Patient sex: F
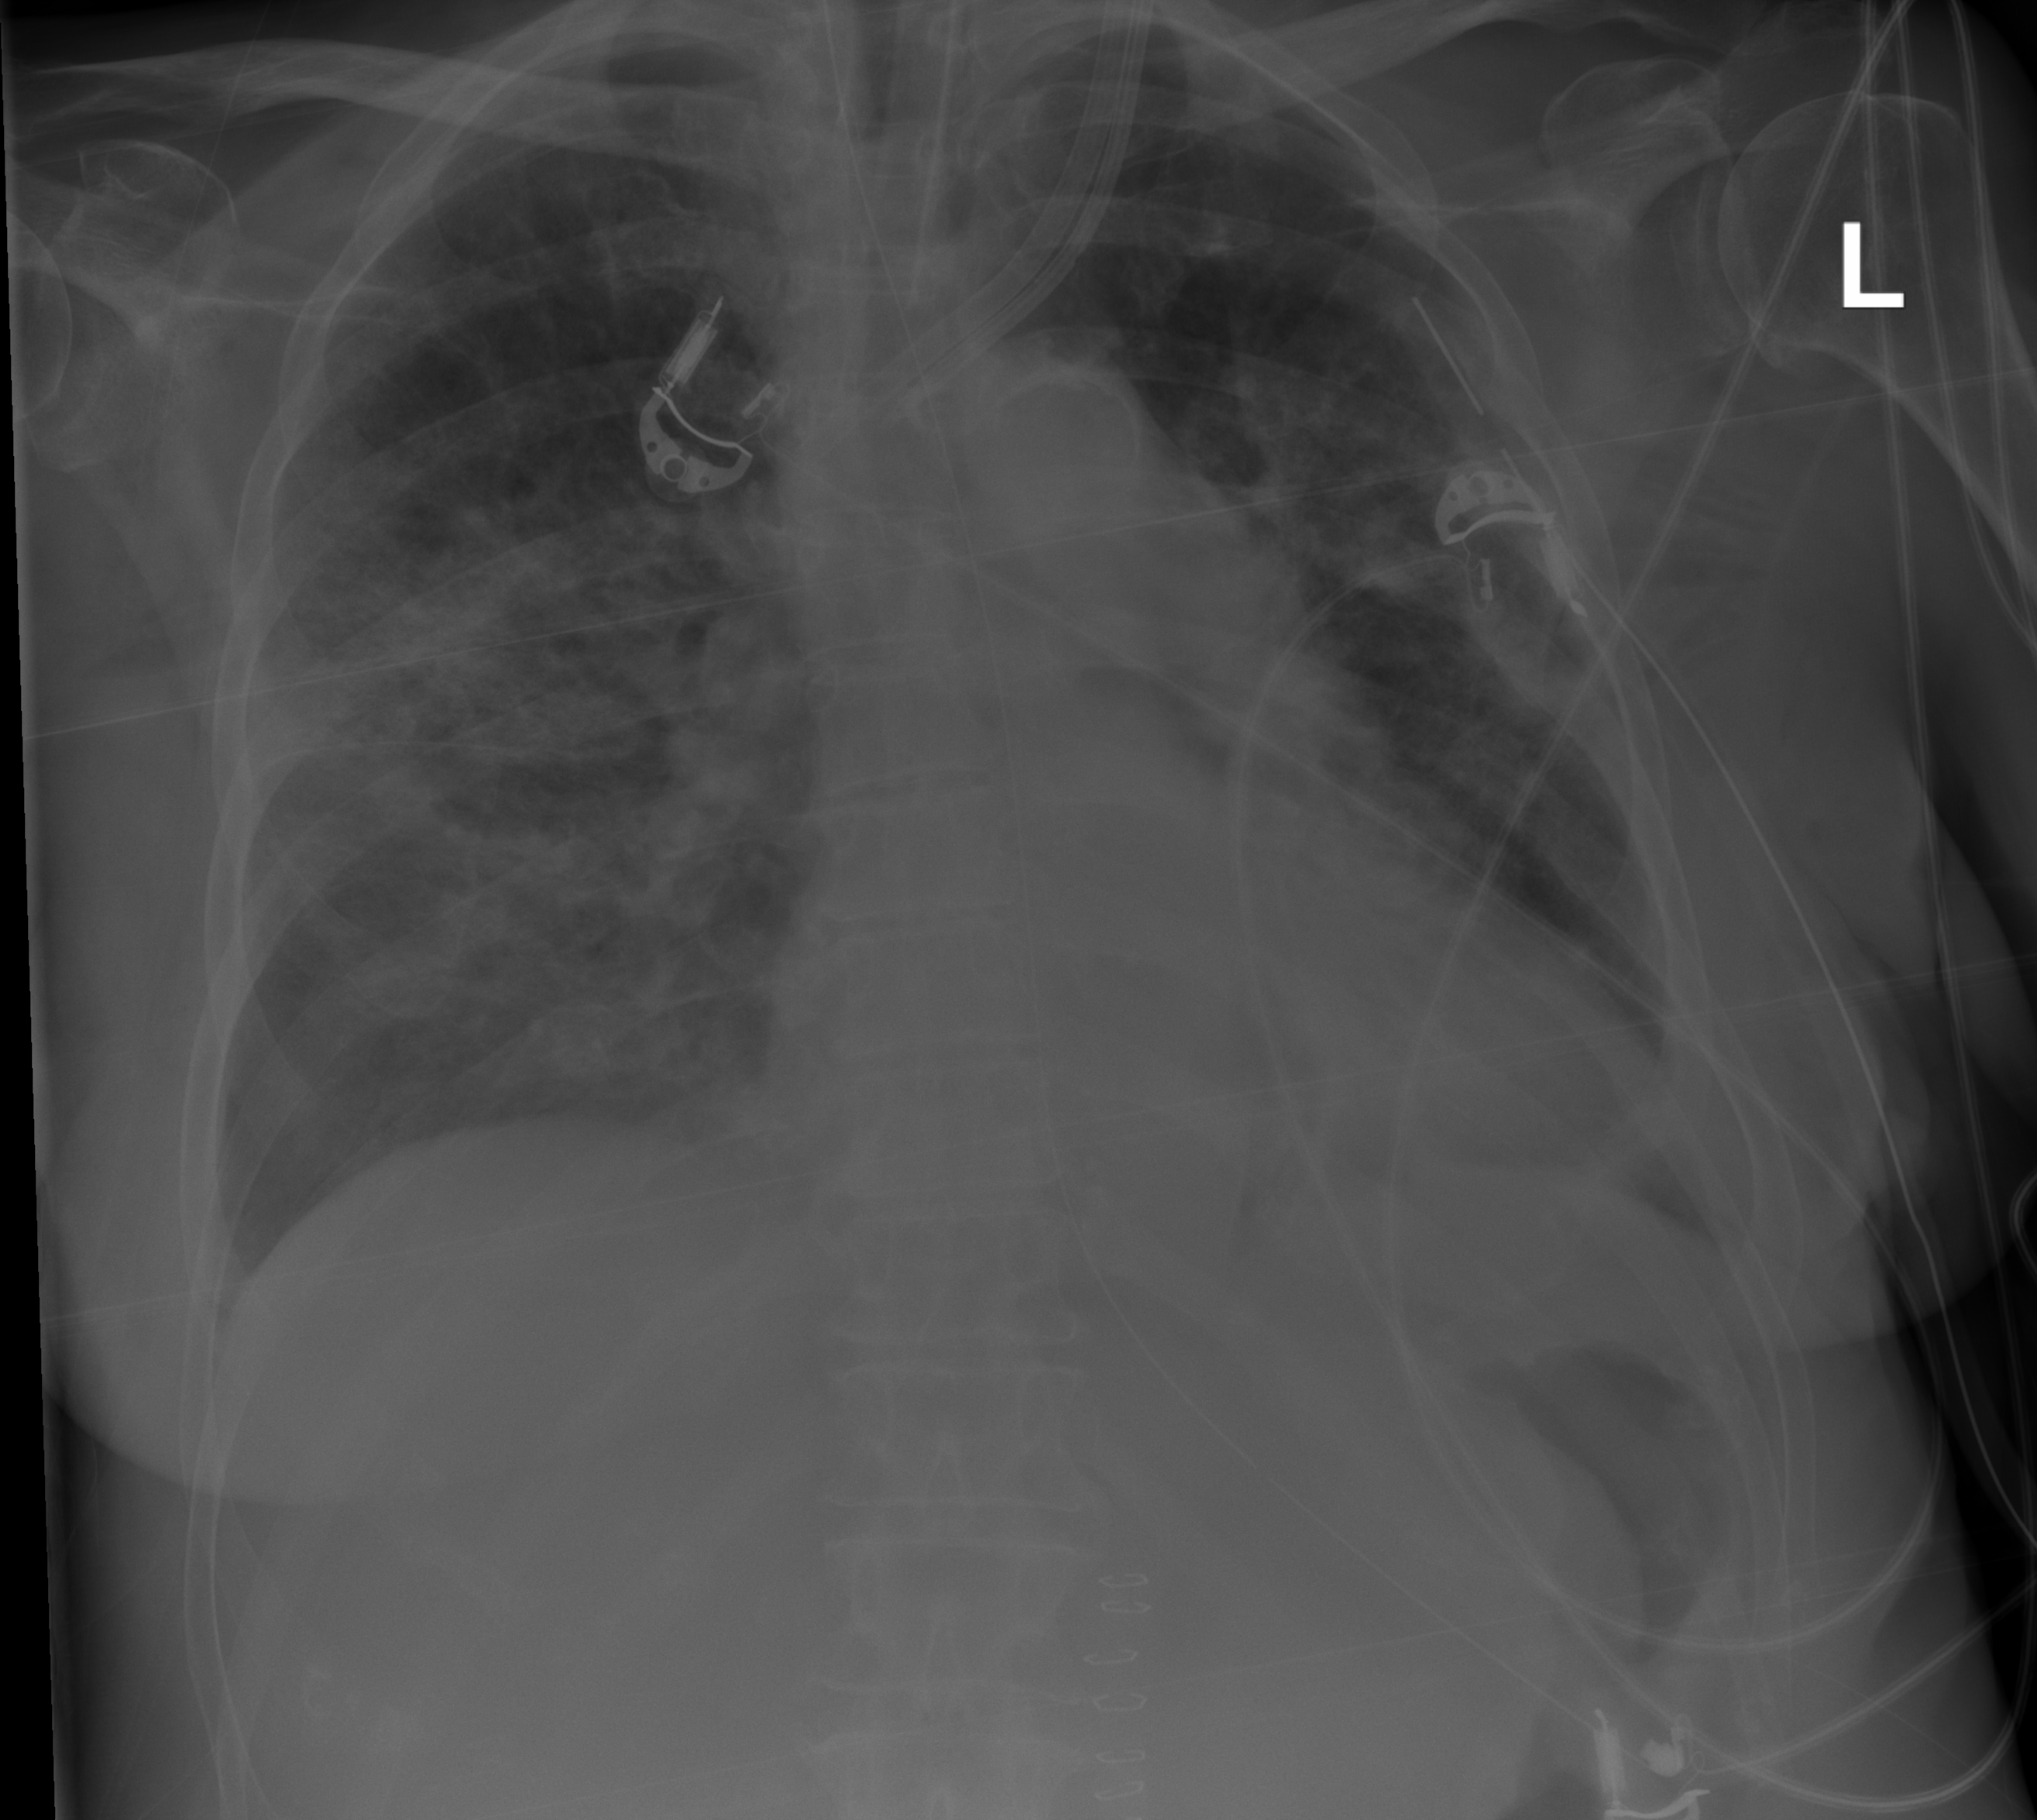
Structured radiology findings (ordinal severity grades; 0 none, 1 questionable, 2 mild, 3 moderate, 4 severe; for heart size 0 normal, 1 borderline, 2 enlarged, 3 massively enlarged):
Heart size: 2
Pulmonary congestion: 2
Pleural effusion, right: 0
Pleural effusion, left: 1
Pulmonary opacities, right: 3
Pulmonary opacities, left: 2
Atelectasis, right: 0
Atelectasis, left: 2